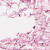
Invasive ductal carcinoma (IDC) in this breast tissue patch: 0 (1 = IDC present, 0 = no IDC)